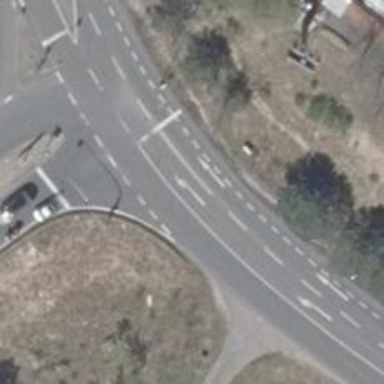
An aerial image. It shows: Tertiary road with paved surface. There is cycle lane on the left side of the road.